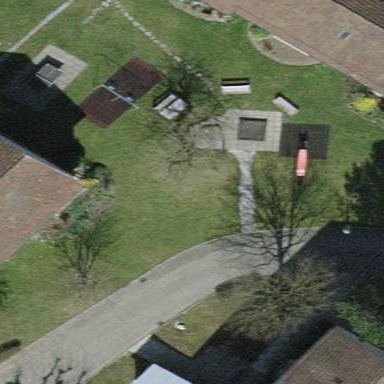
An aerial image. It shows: Playground area for leisure activities on the land.